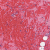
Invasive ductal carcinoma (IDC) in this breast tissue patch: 0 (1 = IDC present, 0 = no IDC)